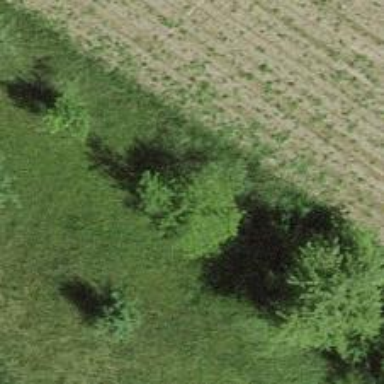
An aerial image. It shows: Agricultural area with broadleaved deciduous trees.